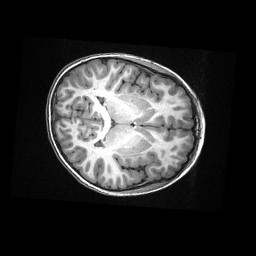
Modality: T1w
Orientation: axial
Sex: male